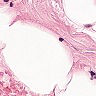
Metastatic tissue present: no